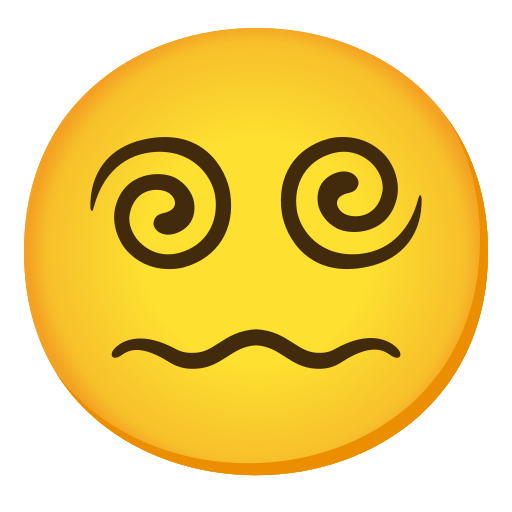
Emoji: 😵‍💫